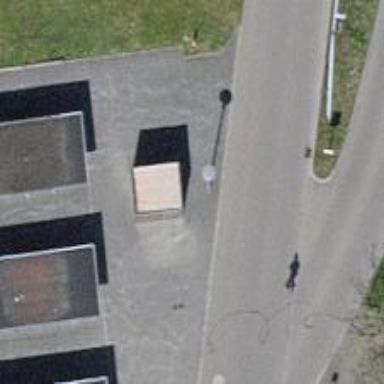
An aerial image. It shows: Toilets.